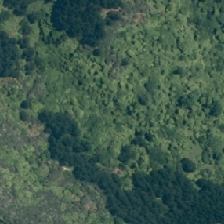
Land cover: indigenous_forest